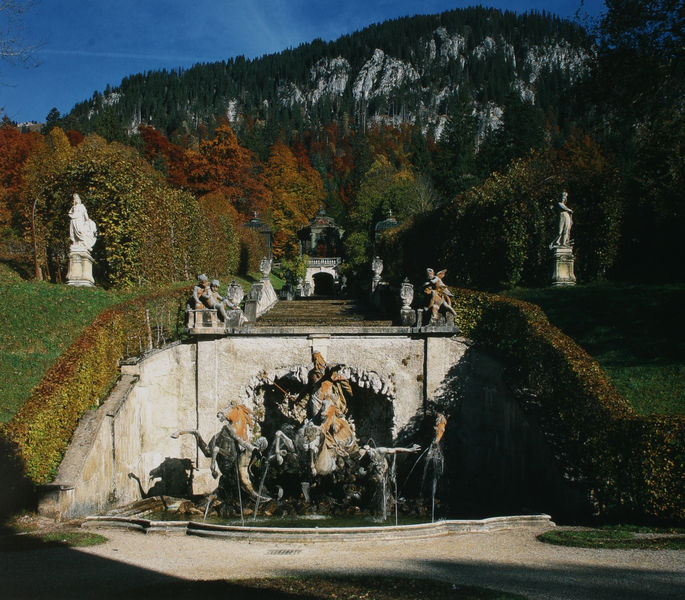
Titel: Die Kaskade am Nordhang
Künstler: Georg Dollmann
Standort: Graswangtal
Institution: Schloss Linderhof
Schlagwörter: baum, berg, blau, felsen, gott, gruppe, himmel, laub, schatten, wasser, bäume, grün, landschaft, braun, bunt, licht, marmor, vordergrund, weiss, park, rot, wiese, falten, sockel, stein, natur, busch, sonne, gewänder, wald, brunnen, pferd, pferde, reiter, engel, garten, skulptur, springbrunnen, statue, reiten, sommer, berge, fels, felswand, gebirge, mauer, hecke, herbst, platz, figuren, kies, treppe, treppen, könig, vasen, stufen, tor, foto, fotografie, wei, bayern, palast, alpen, photo, skulpturen, plastiken, statuen, ross, krieger, grotte, grüne, fontäne, spiele, putten, maria, pavillion, putti, einfassung, brunne, ludwig, quadriga, therme, hecken, ludwig ii., schlossgarten, kaskade, fontänen, genien, neptun, buschen, figuten, ludwig 2, linderhof, verfärbung, im wasser, steinfiguren, heilbad, brunnenbekcen, 1800, perf, schattenfelsen